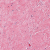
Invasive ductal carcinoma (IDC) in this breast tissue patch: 0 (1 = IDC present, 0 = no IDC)